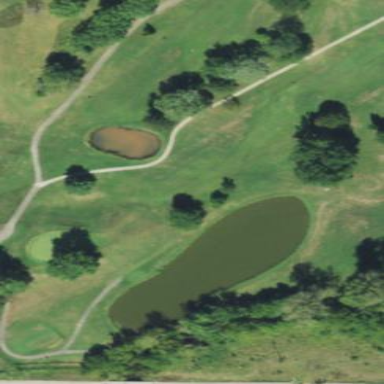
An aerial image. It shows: Area with grass used as rough in golf course.